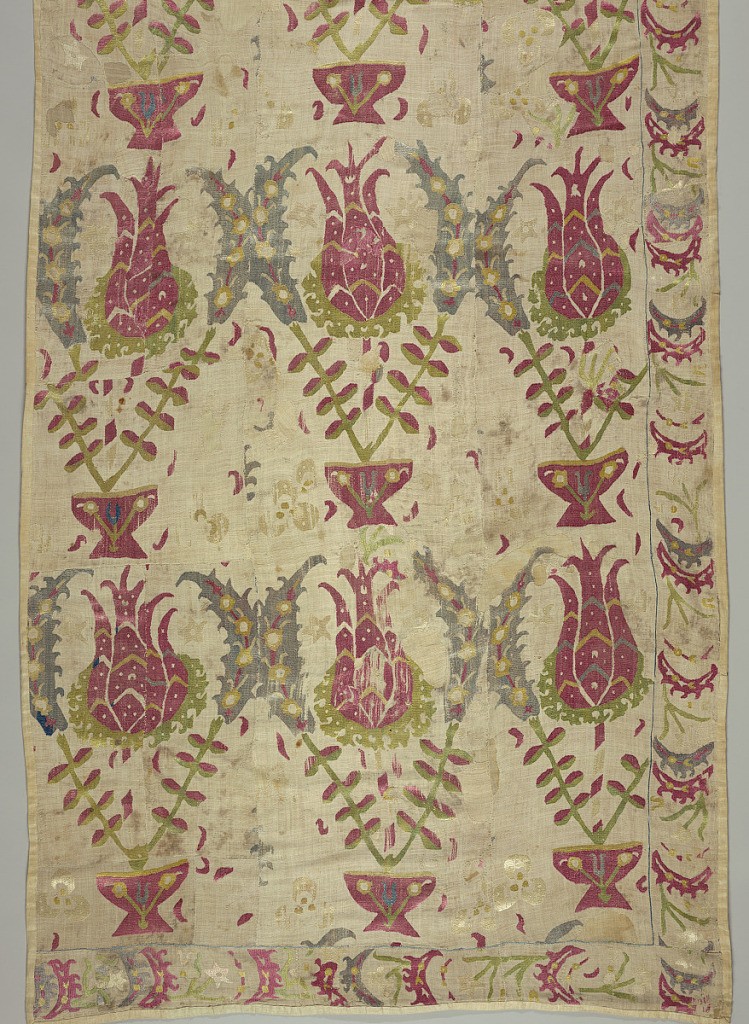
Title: Panel
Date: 18th–19th century
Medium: silk embroidery on linen foundation Technique: embroidered on plain weave
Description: Curtain or cover of soft, loosely woven linen plain weave, embroidered in silk in rose, green, white and blue, now faded. Large design of a tulip, framed by a long leaf at either side, rising from a jar.